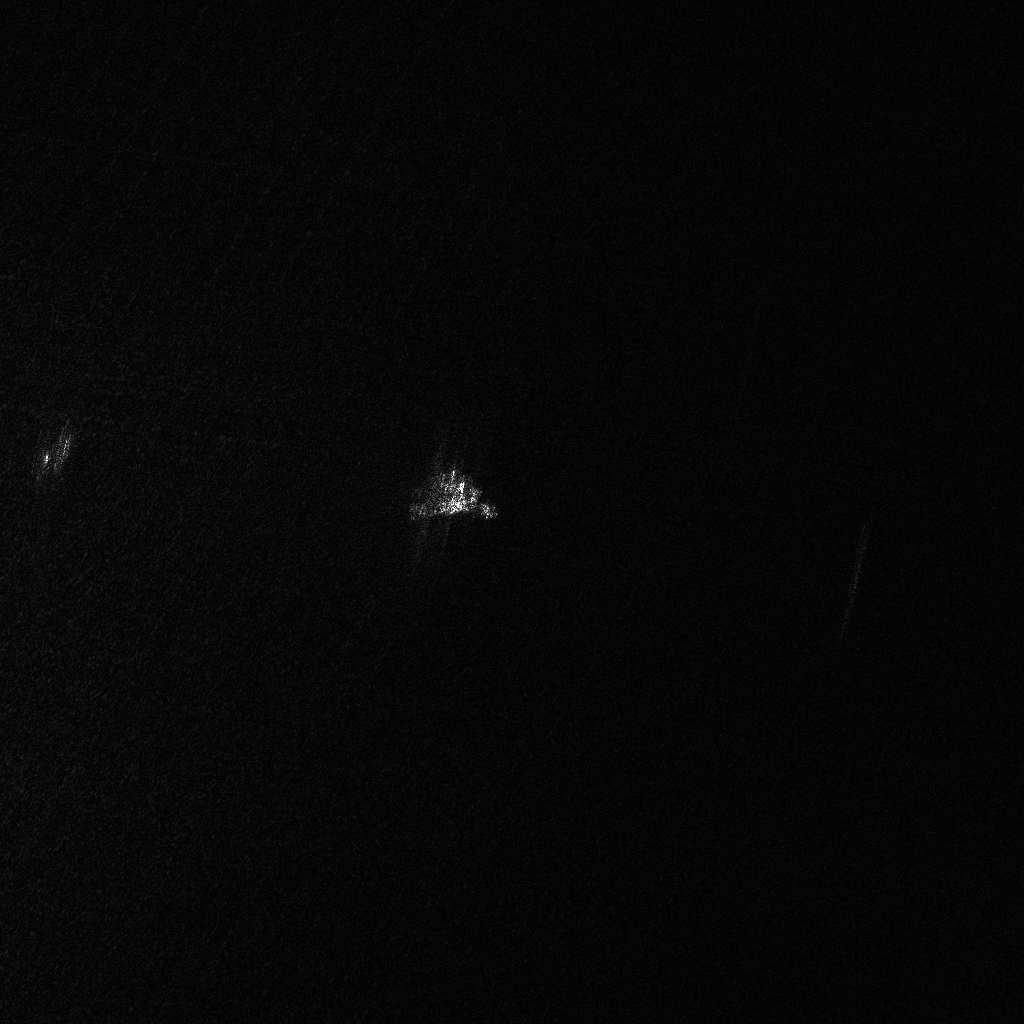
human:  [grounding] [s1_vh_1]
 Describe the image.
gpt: In the satellite image, there is  <ref>1 medium container </ref> <box>[[4, 40, 6, 46, 20]]</box> located at left,  <ref>1 large container </ref> <box>[[40, 46, 47, 49, 27]]</box> located at center.